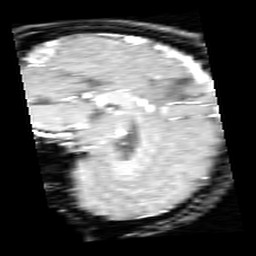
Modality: inplaneT1
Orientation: sagittal
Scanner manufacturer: ge
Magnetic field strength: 3 T
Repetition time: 0.2 s
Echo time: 0.0036 s